Question: I have a python program that runs normally, then fails after a long time, I don't understand why this would happen.
This is to drive a PiGlow board on my raspberry pi.

Having nothing better to do with it, I let it display the time in binary format, with clock.py, supplied by the manufacturer to demonstrate the board.
The code looks like this:
'''
from pyglow import PyGlow
from datetime import datetime
pyglow = PyGlow()
while True:
time = datetime.now().time()
hour,min,sec = str(time).split(":")
sec,micro = str(sec).split(".")
# do stuff with the hour, min, sec, write them to the LEDs
# that's all, no delay or anything else, so the loop runs like crazy
'''
It will run normally for a day, or a week, and then fail, like this:
'''
pi@pi ~/pyglow $ sudo python clock.py
Traceback (most recent call last):
File "clock.py", line 37, in <module>
sec,micro = str(sec).split(".")
ValueError: need more than 1 value to unpack
'''
After some research (on SE mostly), my guess is that when it fails, it's because 'str().split(".")' has only returned one value, and the program expects two. Perhaps if it's unlucky enough to land on a second boundary with nothing after the decimal point?
If it matters, it is Python 2.7.
I'm quite new to Python so this doesn't immediately jump out at me.
Can you see what the problem is?
What would you change in this program to prevent this?
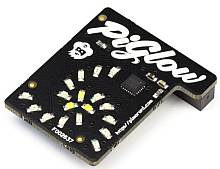
Answer: When microseconds are zero (yes, this is possible once in a while) you don't have a dot in the string representation of seconds.
You can use the Python date/time properties instead of parsing the string representation:
'''
from datetime import datetime
time = datetime.now().time()
hour, min, sec, micro = time.hour, time.minute, time.second, time.microsecond
'''
If you have to have zero padded (02 instead of 2) strings, you can use string formatting:
'''
hour, min, sec, micro = '{:02d}'.format(time.hour), '{:02d}'.format(time.minute), '{:02d}'.format(time.second), '{:06d}'.format(time.microsecond)
'''